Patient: sex M, age 85
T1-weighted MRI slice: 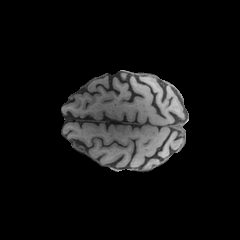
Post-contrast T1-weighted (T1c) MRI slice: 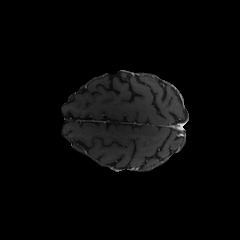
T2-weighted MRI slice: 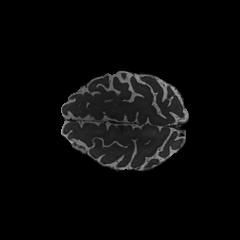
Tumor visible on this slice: yes
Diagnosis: Glioblastoma, IDH-wildtype
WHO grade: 4